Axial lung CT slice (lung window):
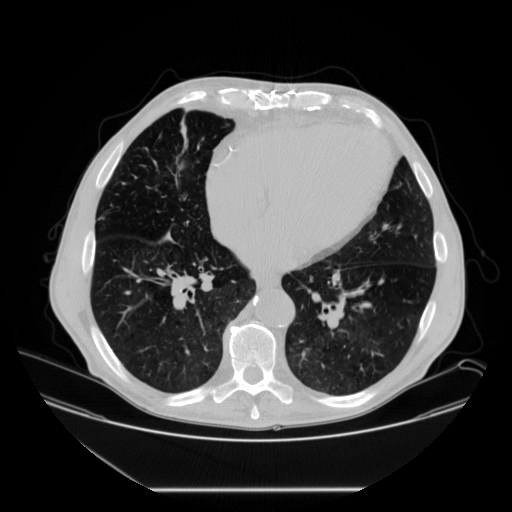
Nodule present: no